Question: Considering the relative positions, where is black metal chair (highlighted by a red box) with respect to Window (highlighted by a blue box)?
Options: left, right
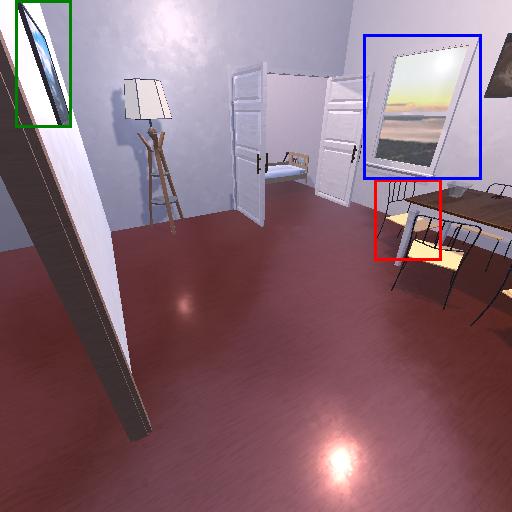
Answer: left